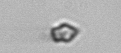
Label: Heterocapsa_rotundata